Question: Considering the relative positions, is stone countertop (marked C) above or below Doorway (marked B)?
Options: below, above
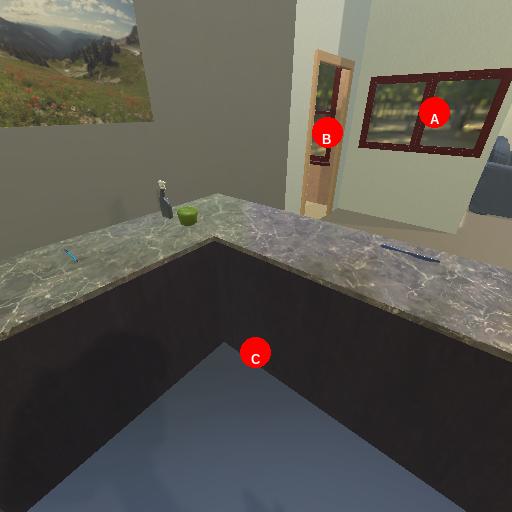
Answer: below